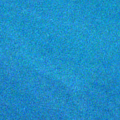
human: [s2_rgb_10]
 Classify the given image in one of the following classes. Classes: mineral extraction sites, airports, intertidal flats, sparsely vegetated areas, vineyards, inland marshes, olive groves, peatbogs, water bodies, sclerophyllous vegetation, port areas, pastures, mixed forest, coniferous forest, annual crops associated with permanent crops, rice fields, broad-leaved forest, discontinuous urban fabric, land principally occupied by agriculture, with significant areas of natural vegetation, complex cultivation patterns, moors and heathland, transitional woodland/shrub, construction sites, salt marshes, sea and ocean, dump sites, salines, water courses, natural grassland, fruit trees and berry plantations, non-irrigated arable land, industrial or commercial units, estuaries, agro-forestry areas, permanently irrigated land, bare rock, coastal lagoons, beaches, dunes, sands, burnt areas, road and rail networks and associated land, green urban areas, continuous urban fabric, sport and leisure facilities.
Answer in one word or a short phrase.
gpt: sea and ocean